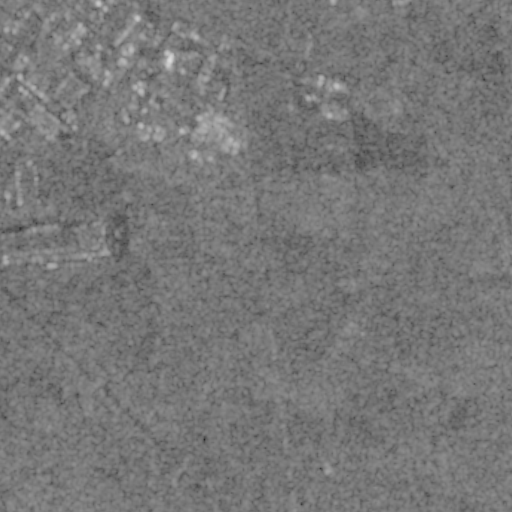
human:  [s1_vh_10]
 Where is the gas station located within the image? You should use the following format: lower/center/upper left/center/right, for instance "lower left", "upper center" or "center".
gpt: The gas station is located in the upper center of the image.
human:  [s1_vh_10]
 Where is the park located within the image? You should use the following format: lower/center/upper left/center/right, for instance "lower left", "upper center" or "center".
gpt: The park is located in the upper right of the image.
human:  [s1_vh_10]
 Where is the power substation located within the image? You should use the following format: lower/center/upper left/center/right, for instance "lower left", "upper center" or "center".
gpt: The power substation is located in the upper left of the image.
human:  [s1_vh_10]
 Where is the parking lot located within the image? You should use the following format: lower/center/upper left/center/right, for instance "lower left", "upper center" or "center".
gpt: There is no parking lot in the image.

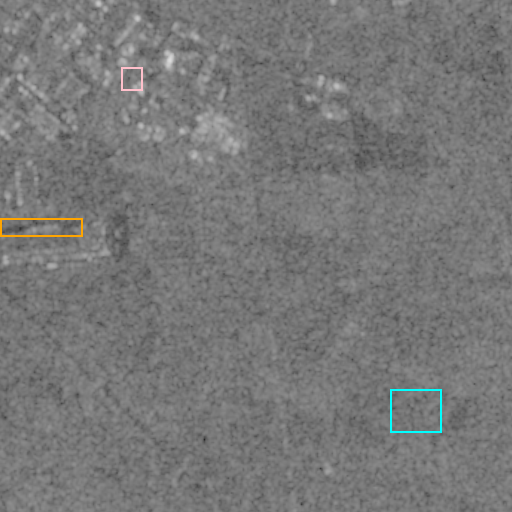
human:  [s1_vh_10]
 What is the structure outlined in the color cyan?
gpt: The structure outlined in cyan is a crop field.
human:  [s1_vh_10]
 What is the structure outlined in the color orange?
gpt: The structure outlined in orange is a parking lot.
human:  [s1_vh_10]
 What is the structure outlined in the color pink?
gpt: The structure outlined in pink is a power substation.
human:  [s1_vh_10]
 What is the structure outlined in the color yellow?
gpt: There is no yellow outline.